Question: hope you can help me out with this problem, i have a web apps(JSF 2.0) in eclipse helios, i have created a class that uses apache.commons.validator because i need to validate a Url and some IPs addresses, everything compiles just find a launch it quite nicely but when it ccame the time to actually use the <URL>
'''
java.lang.NoClassDefFoundError: org/apache/commons/validator/UrlValidator
at com.outboundfactory.bean.validator.UrlConverter.getAsObject(UrlConverter.java:34)
at com.icesoft.faces.renderkit.dom_html_basic.BaseRenderer.getConvertedValue(BaseRenderer.java:91)
at javax.faces.component.UIInput.getConvertedValue(UIInput.java:1023)
at javax.faces.component.UIInput.validate(UIInput.java:953)
'''
So a workaround that i found is to put the jakarta-oro and the apache-commons-validator into tomcat libs directly but thats no a solution either. Does anyone know if there is a special configuration to put the libs in Eclipse.
Here is a shot of how i have configured it

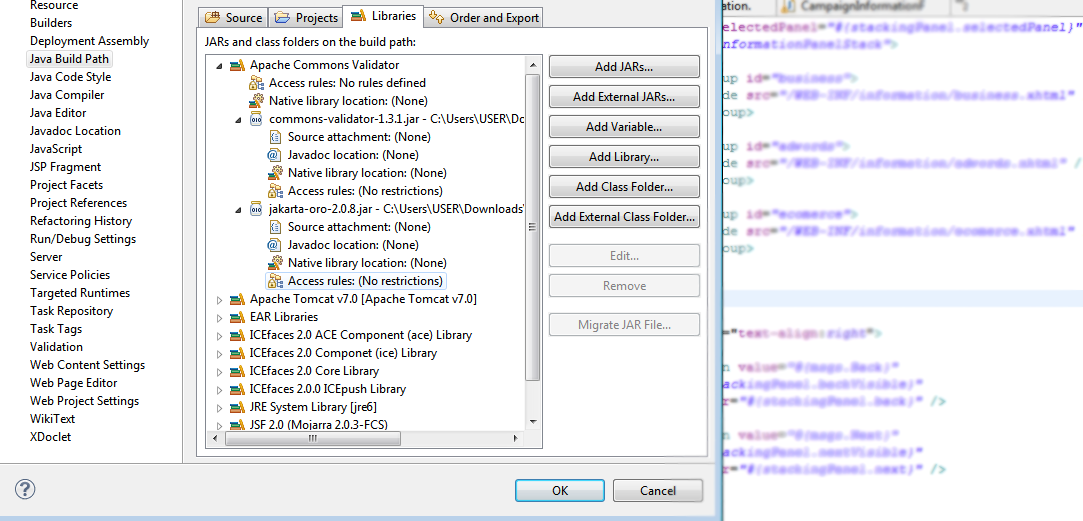
Answer: I you're using maven then 'mvn eclipse:eclipse' will add in the jars.